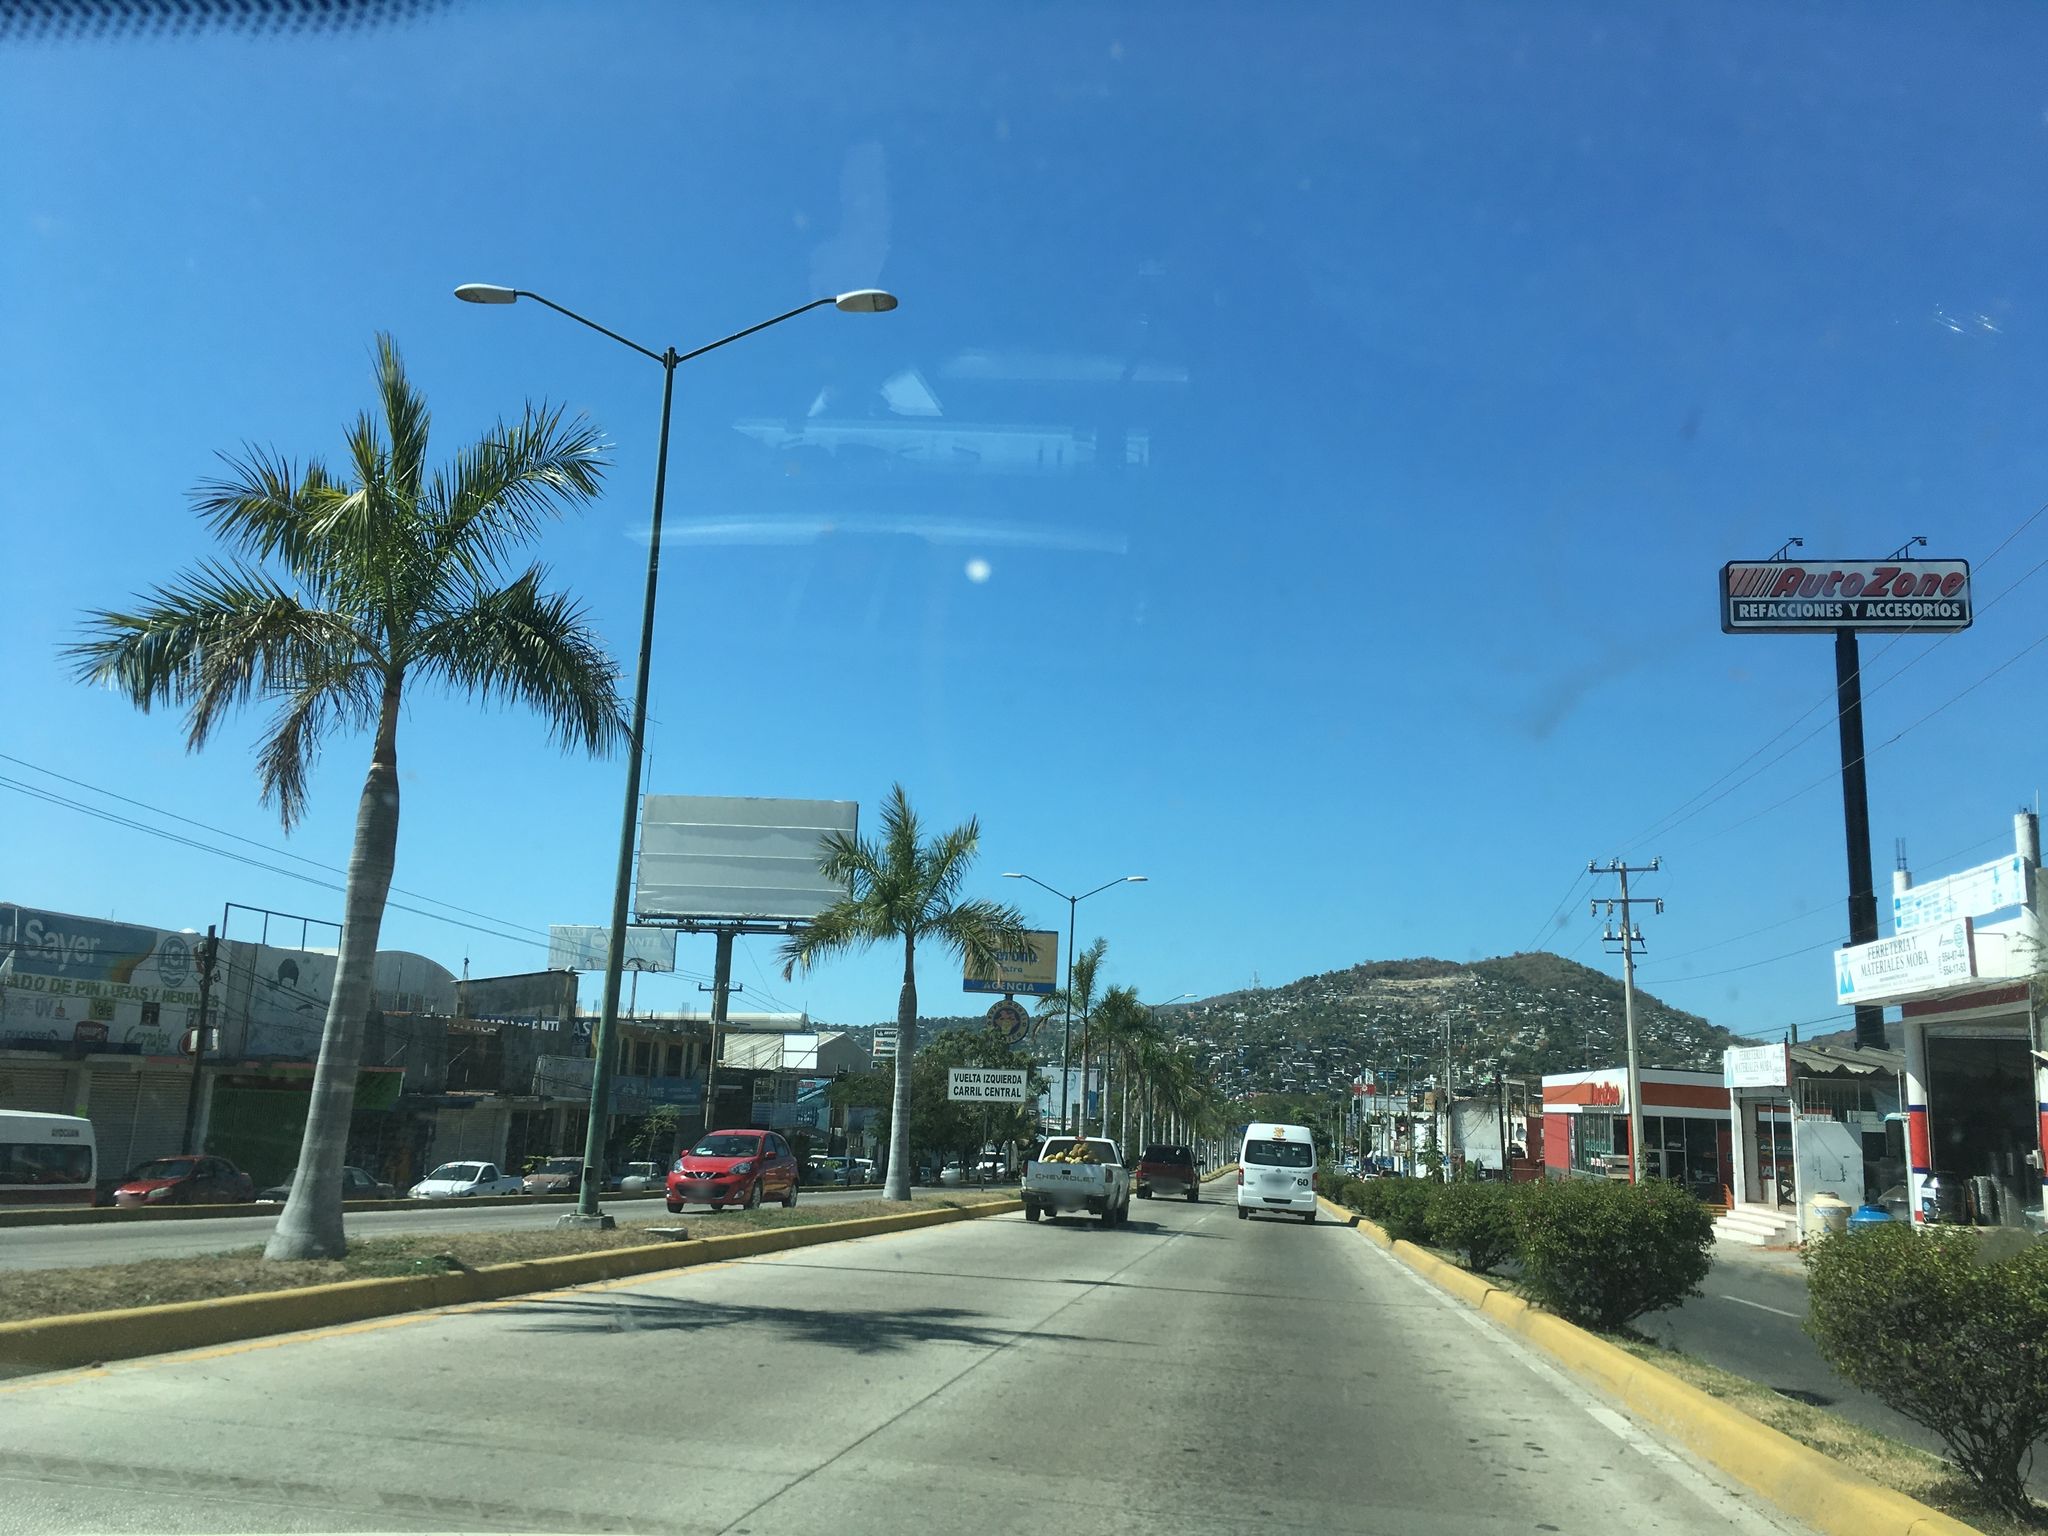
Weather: clear
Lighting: day
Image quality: good
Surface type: driving surface
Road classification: secondary
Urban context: suburban or peri-urban
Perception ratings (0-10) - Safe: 4.36, Lively: 8.89, Beautiful: 1.77, Boring: 2.98, Depressing: 6.1, Wealthy: 2.21